Question: I am trying to add iAd into my project. The view controller that i am trying to iAd into contains a UIWebView. A UIToolBar is also added at the bottom. Above the tool bar, i have dragged a ADBannerView inside my StoryBoard. This is how it looks like:

To show the ads, this is what i have done so far: Added iAd frameWork, created an IBOutLet from AdBannerView named "banner", in viewDidLoad i assigned the delegate to self. Then i added the AdBannerViewDelegate methods and also added the following method:
'''
- (void) viewDidLayoutSubviews {
if (self.banner.bannerLoaded) {
CGRect contentFrame = self.view.bounds;
CGRect bannerFrame = self.banner.frame;
contentFrame.size.height -= self.banner.frame.size.height;
bannerFrame.origin.y = contentFrame.size.height;
self.banner.frame = bannerFrame;
}
}
'''
Well the iAd is properly showing with all the above i have done.
The first time the view is loaded, it shows the ads properly but when i unload and reload the view again, UIToolBar disappears and is covered by the AdBannerView which is shifted below in place of UIToolBar. Can anyone points out where the problem could be and how to solve it? Thanks.
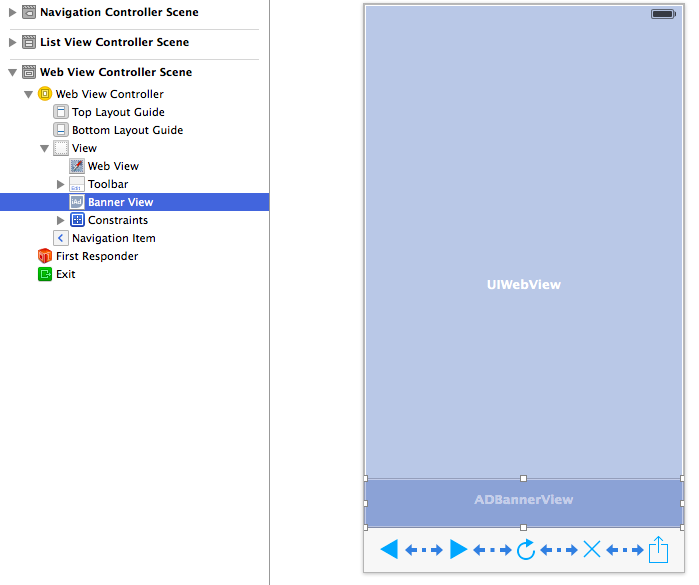
Answer: Your problem is due to setting frames in the viewDidLayoutSubviews method. When using auto layout, you shouldn't set any frames. In the storyboard, when you add the addBannerView, give it a height constraint, and spacing constraints to the to sides of the view, and a vertical spacing constraint to the tool bar (the web view should also have a vertical spacing constraint to the top of the add banner view). Delete the viewDidLayoutSubviews method, and it should work properly.